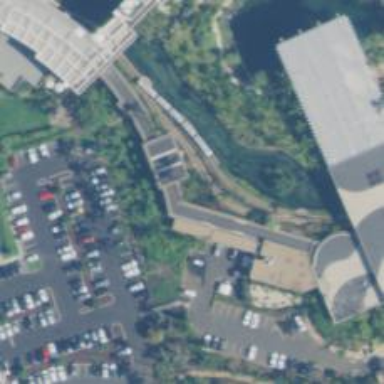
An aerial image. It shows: Car rental facility.